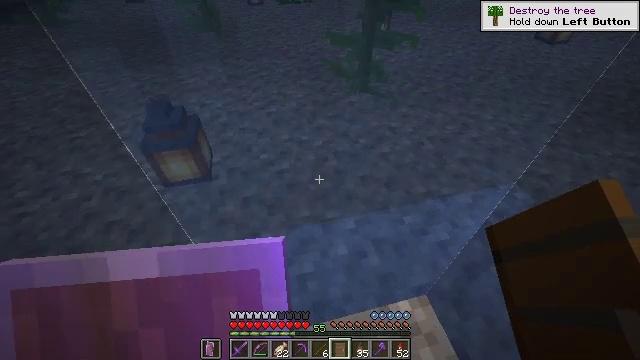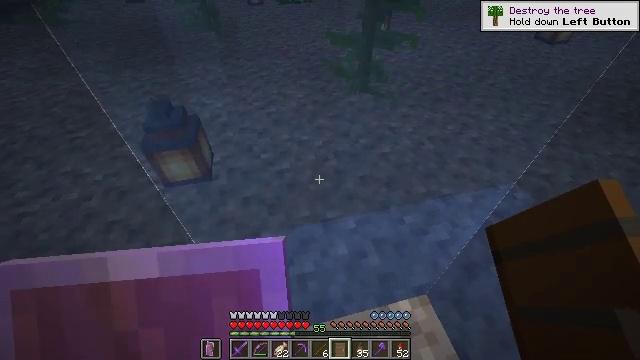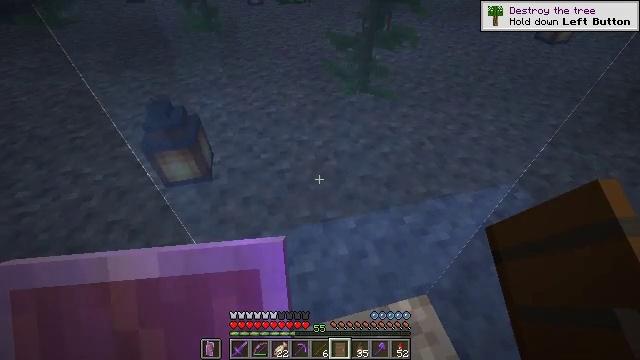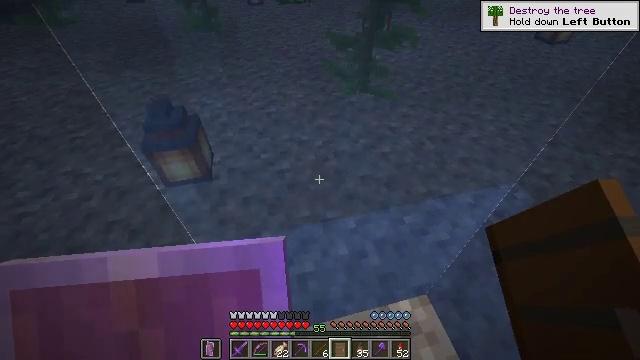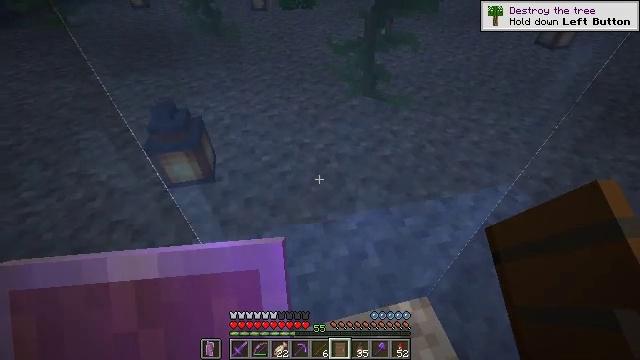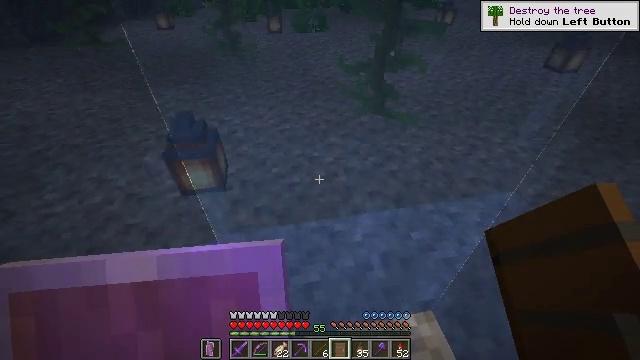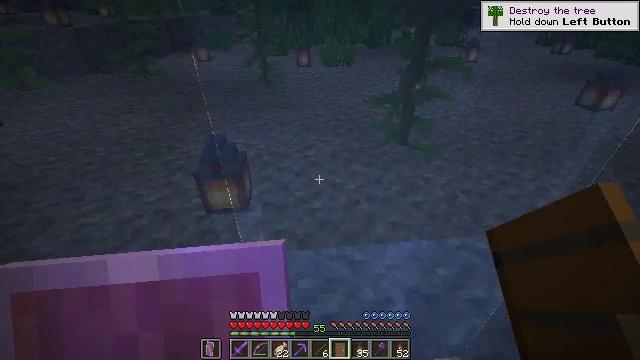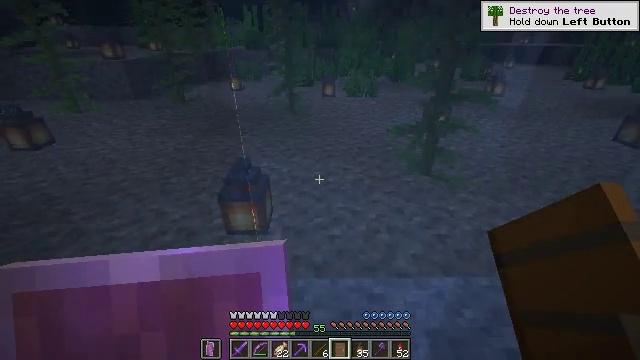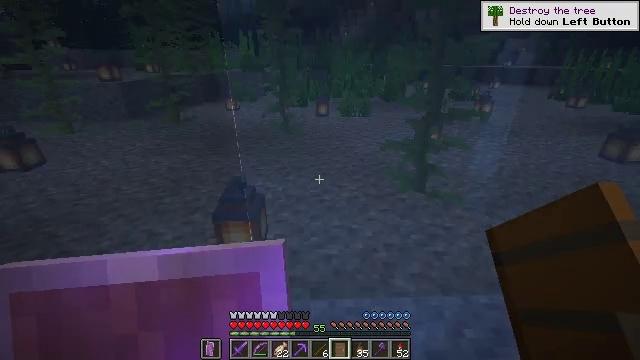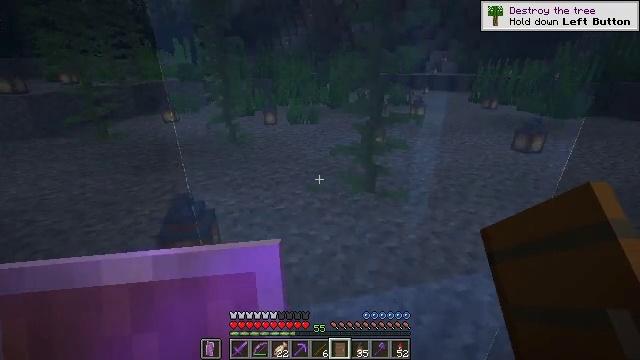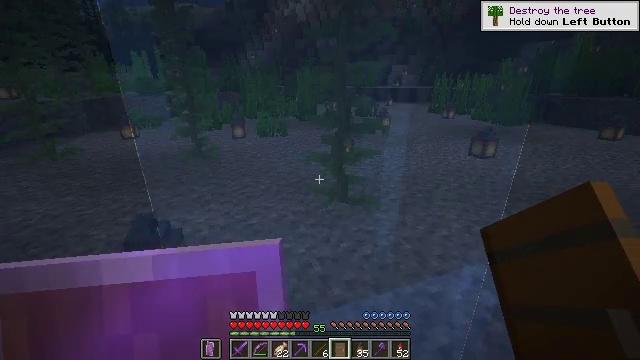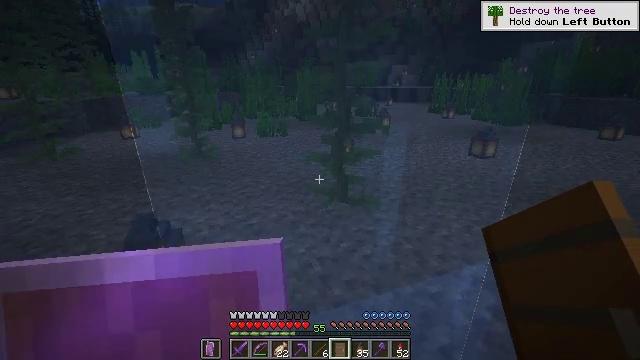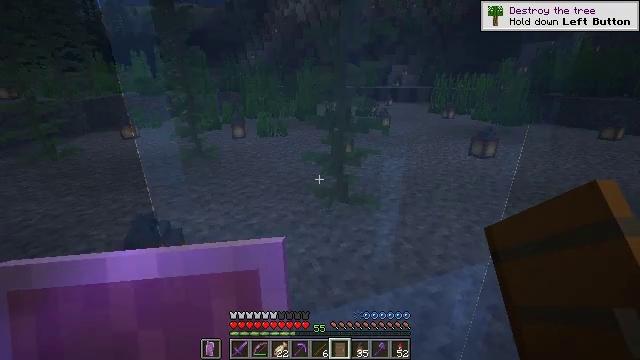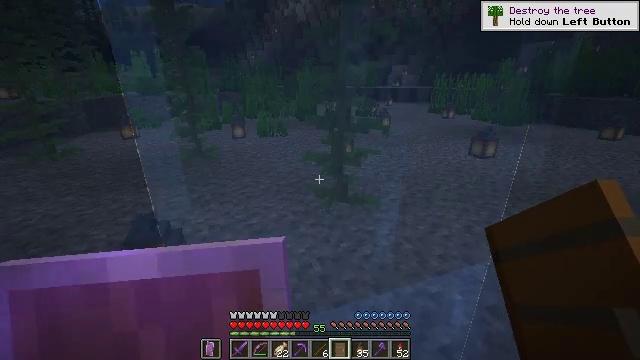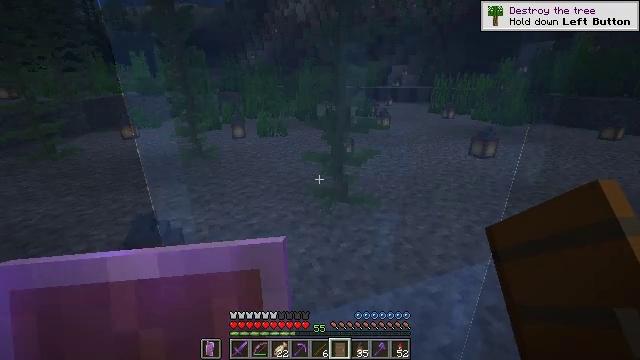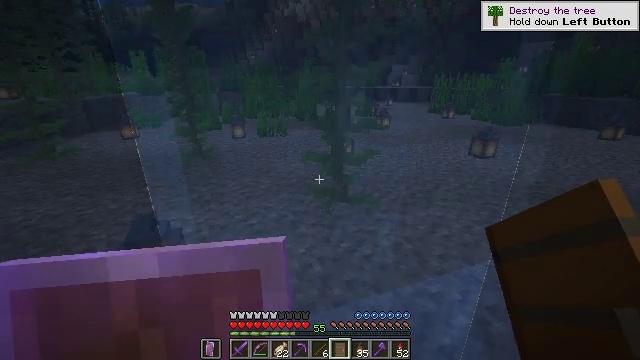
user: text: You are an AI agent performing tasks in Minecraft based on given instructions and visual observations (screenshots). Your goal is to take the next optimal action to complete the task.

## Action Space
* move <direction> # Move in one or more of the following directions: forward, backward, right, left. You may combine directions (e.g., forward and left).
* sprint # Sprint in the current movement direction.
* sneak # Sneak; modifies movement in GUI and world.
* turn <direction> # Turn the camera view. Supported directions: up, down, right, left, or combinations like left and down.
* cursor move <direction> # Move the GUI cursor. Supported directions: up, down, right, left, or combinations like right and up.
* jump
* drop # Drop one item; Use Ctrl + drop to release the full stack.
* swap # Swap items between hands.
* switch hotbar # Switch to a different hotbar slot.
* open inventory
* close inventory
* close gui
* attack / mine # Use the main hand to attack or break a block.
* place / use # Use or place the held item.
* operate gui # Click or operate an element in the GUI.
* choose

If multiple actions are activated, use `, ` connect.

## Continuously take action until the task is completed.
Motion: motion action
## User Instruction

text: Reclaim the spruce door from a structure.
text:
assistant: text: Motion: no_op
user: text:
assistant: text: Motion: no_op
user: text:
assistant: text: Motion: no_op
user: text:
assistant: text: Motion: move back
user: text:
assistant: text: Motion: move back, turn left and up
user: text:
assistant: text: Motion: turn left and up
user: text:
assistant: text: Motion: turn left and up
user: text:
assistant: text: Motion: turn right and up
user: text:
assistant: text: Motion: turn right and up
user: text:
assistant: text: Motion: turn right and up
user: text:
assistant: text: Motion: no_op
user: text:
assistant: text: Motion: no_op
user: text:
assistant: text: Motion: no_op
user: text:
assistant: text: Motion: no_op
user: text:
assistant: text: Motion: no_op
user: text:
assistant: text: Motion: no_op
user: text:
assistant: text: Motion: turn left and up
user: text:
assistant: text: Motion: turn left and up
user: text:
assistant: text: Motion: no_op
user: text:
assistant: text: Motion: turn left and up
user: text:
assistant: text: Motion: turn left and up
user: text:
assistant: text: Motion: turn left and up
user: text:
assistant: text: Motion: no_op
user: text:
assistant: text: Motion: no_op
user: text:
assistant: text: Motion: turn up
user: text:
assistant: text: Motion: turn left and up
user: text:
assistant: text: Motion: turn left and up
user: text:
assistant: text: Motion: turn up
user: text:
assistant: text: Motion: turn left and up
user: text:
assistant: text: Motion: turn left and up